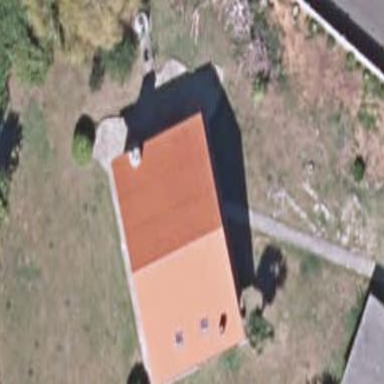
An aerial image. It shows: Simple house.